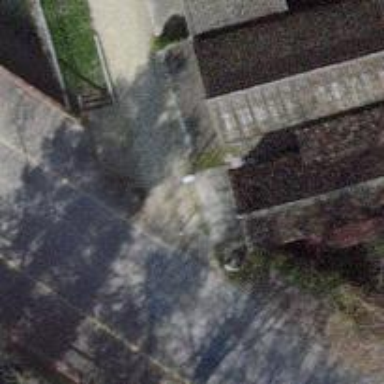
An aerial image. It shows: Bollard.